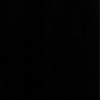
Label: dusty